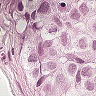
Metastatic tissue present: yes